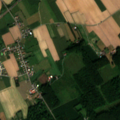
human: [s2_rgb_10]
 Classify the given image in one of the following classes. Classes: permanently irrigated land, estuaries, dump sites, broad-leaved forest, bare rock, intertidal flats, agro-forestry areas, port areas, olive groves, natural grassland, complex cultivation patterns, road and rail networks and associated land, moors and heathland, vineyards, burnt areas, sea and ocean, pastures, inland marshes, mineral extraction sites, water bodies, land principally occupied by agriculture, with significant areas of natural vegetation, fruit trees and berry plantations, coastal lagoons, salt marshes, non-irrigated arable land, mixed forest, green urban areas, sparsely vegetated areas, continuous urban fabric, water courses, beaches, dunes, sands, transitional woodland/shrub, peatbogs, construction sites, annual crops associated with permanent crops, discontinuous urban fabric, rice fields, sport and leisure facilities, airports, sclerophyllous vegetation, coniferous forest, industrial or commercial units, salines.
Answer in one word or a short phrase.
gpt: discontinuous urban fabric, non-irrigated arable land, pastures, complex cultivation patterns, broad-leaved forest